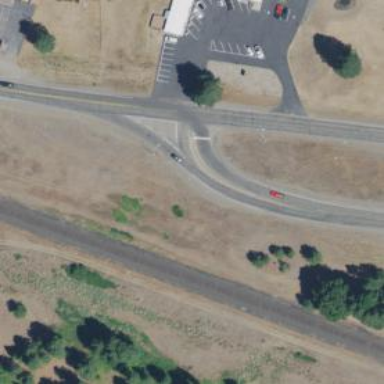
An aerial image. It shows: Secondary link road.